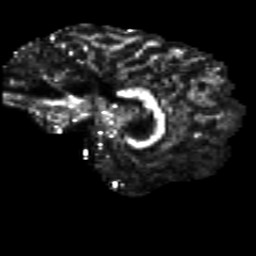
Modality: FA
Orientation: sagittal
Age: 26
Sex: male
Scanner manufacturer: siemens
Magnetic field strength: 3 T
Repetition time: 8.8 s
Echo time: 0.085 s